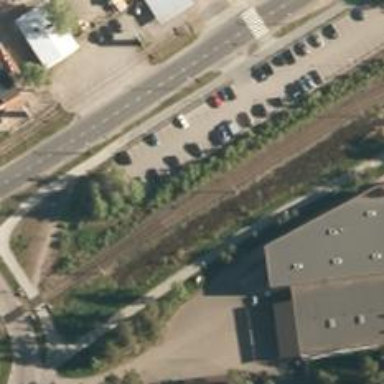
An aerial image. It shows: Wedge is used for the railway derail.